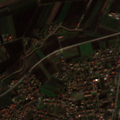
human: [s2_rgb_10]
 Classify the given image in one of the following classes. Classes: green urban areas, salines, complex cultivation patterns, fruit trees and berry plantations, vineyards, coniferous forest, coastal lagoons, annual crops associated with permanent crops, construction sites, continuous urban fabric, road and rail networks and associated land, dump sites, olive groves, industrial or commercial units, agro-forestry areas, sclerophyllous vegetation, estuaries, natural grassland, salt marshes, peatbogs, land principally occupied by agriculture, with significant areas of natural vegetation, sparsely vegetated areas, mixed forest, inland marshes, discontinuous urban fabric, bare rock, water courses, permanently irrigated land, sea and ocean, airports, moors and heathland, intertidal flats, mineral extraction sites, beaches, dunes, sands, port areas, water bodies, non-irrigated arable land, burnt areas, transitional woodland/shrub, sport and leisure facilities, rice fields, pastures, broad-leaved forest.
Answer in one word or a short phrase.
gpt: discontinuous urban fabric, non-irrigated arable land, complex cultivation patterns